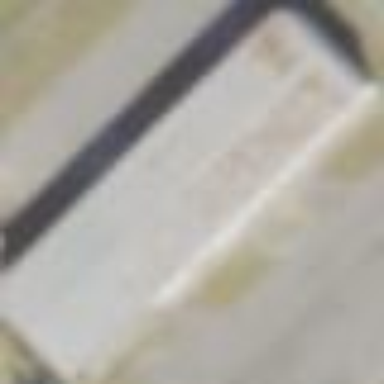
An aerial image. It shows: Hangar at the airport.